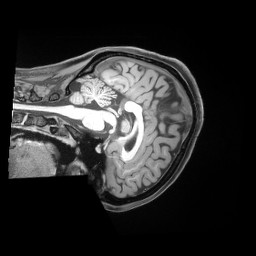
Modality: T1w
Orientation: sagittal
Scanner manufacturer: siemens
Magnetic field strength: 3 T
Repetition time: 2.53 s
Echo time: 0.00169 s